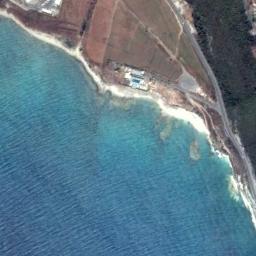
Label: beach